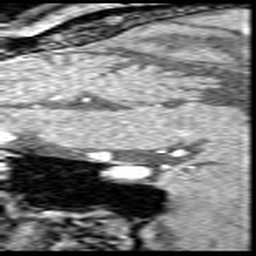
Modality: angio
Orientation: sagittal
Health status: ill
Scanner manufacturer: siemens
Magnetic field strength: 3 T
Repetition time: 0.023 s
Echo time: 0.0042 s